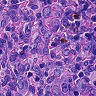
Metastatic tissue present: yes